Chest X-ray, PA view. Patient: 34 years old, sex M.
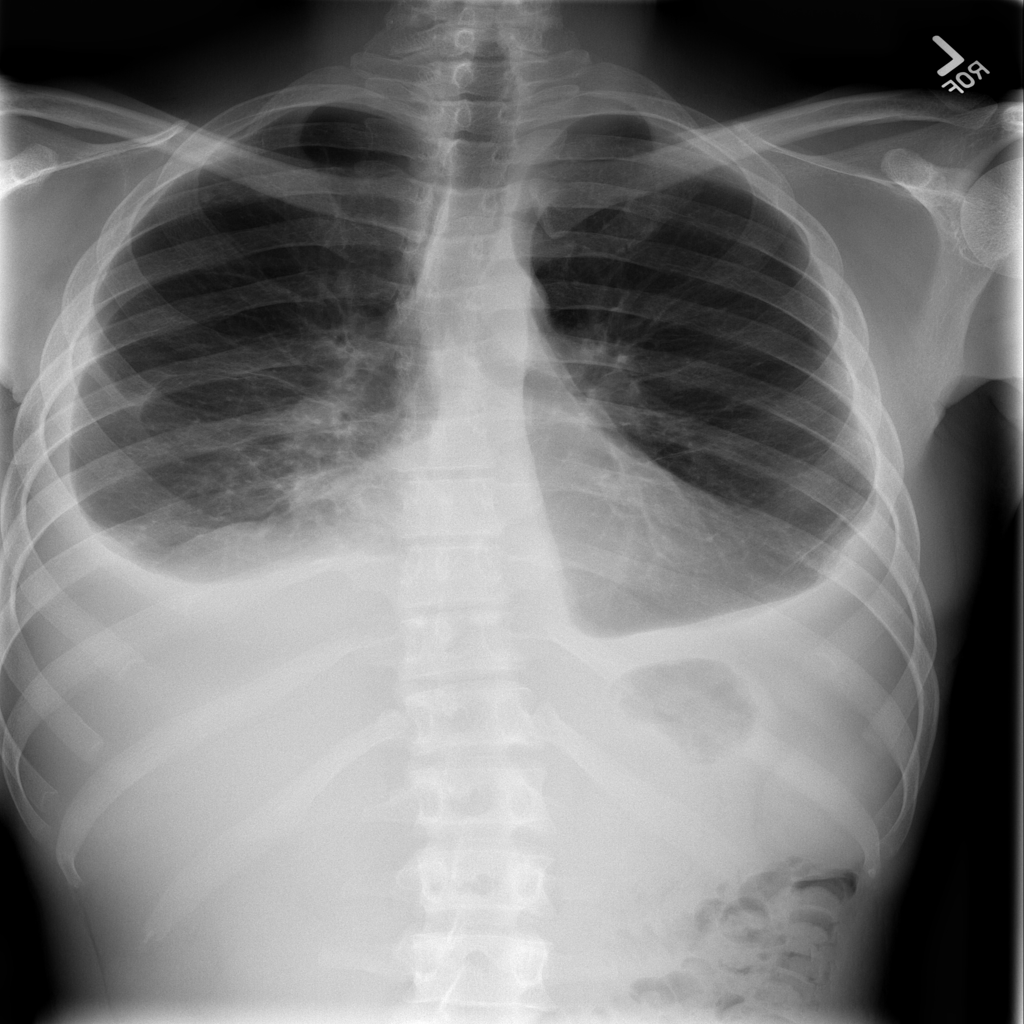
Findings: Effusion